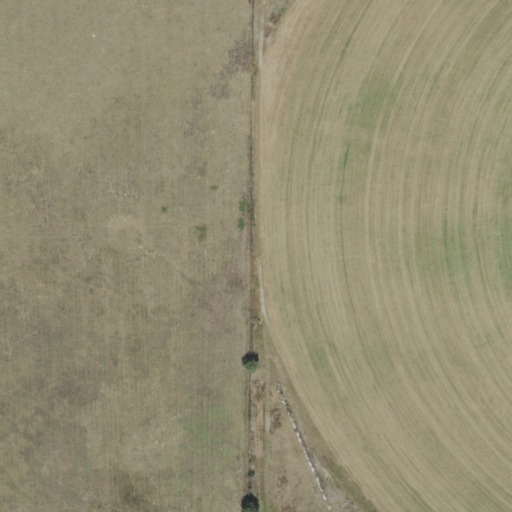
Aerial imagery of plain(s) in Florida named Live Oak Flat containing pasture and grassland